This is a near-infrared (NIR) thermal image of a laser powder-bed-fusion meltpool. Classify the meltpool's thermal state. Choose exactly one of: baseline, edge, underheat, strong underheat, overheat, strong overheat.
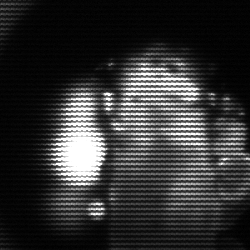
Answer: strong underheat